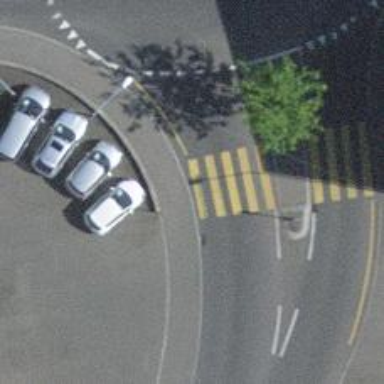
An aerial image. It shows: Kerb serving as barrier.